Interaction volume radius: 10 \u00c5
Interaction volume height: 15 \u00c5
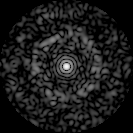
Disorder parameter: 0.8044